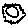
Label: sun